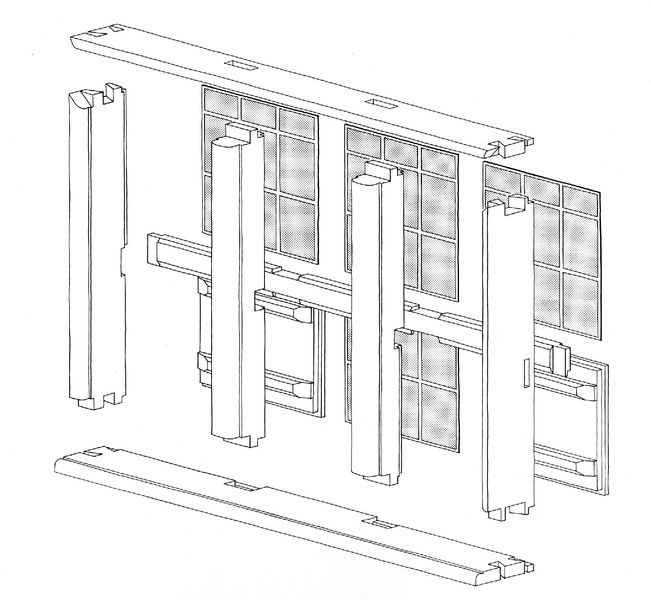
Titel: Blockzargenfenster (Hof Reiner (Lange))
Standort: Herkunftsort: Osnabrück, Hüsede (EU - D - Nds)
Schlagwörter: fenster, glas, grau, holz, schwarz, skizze, weiss, zeichnung, architektur, rahmen, fassade, latten, detail, schwarzweiss, entwurf, stäbe, scharnier, konstruktion, plan, träger, streben, bau, hölzer, zapfen, konstruktionszeichnung, aufriss, bauplan, dreidimensional, anleitung, bauanleitung, technische zeichnung, element, schwalbenschwanz, montage, überlappung, dimetrie, module, gefache, modular, montageanleitung, 3d, verzapft